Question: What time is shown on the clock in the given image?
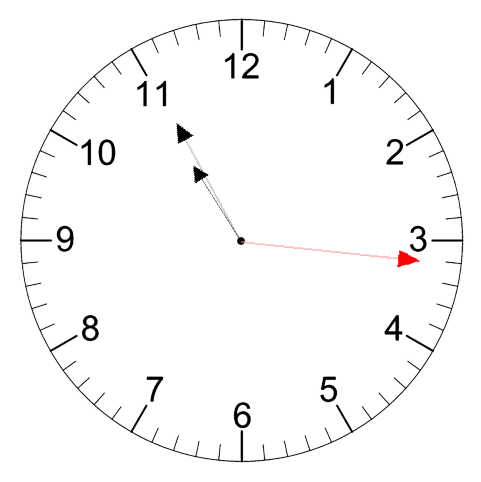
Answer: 10:55:16